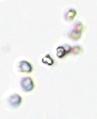
Label: Phaeocystis